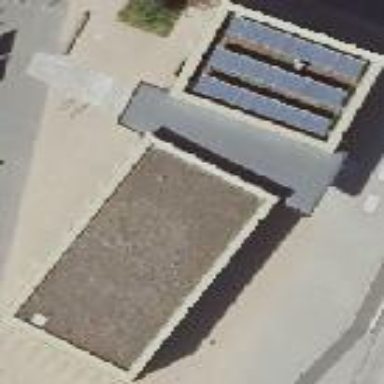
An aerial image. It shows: Civic building with flat roof.